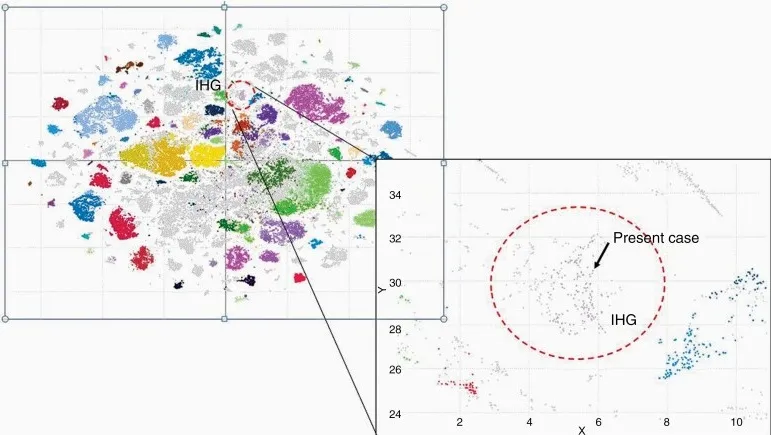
Methylation profile of the tumor (Sentrix ID: 204273190021_R02C01) in relation to the big reference dataset of tumors. tSNE visualization using the Fit-SNE algorithm, using the top 50 000 most differentially methylated CpG sites from the methylation arrays. More than 90 000 DNA methylation samples are represented, including over 60 000 brain tumors. The coloring of the reference groups is according to Capper et al. Nature 2018. This further shows that the tumor has the greatest similarity with the "Infantile Hemispheric Glioma" tumor group (IHG). The IHG group (colored in light purple) is circled with a red dashed line and labeled. The present case is marked with a black arrow, as shown in more detail on the zoomed-in region.
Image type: pathology (h&e)